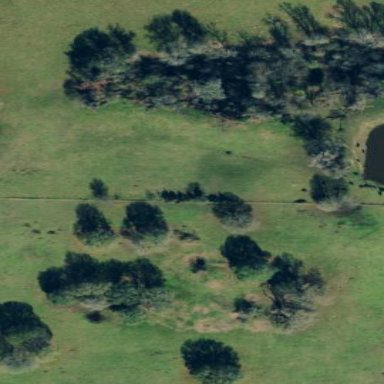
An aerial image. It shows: Pasture covered in meadow.